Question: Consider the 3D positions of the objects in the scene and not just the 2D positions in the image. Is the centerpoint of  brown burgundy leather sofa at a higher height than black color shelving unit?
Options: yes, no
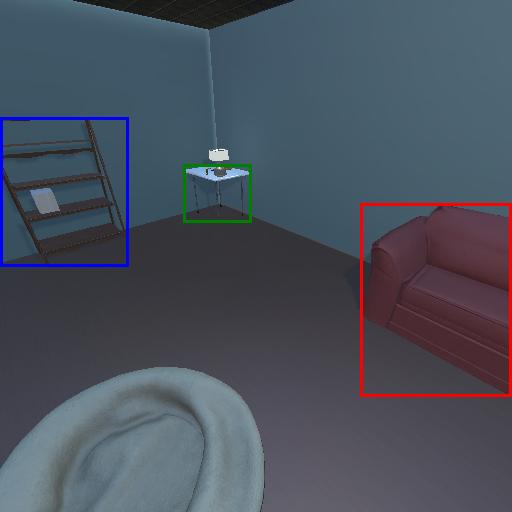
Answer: yes